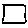
Label: square